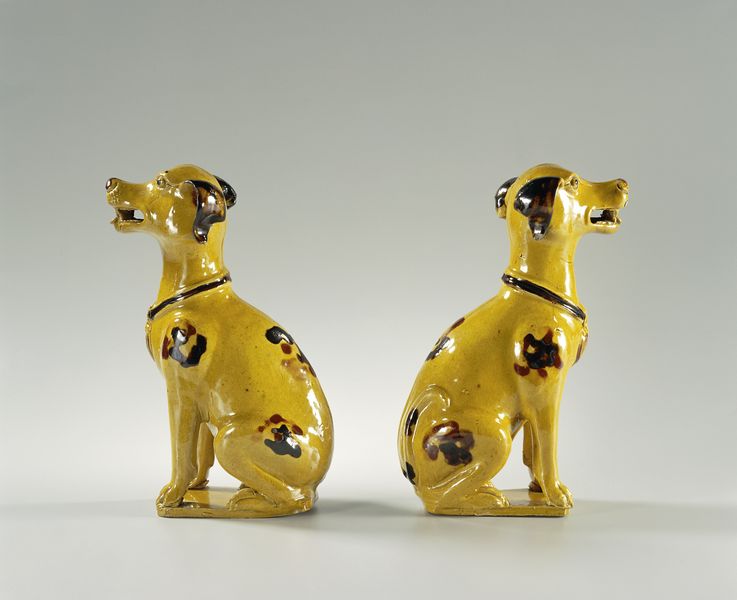
Titel: Zittende hond (A en B) van geel gekleurd aardewerk met bruine vlekken en halsband
Standort: Amsterdam
Institution: Rijksmuseum
Schlagwörter: chien, sculpture, deux, chiens, dessine, scupture, jau, deuz